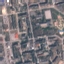
Land use / land cover: Residential